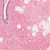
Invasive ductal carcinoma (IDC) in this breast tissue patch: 0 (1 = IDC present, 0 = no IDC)